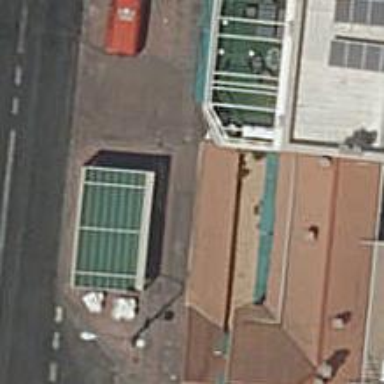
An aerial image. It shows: Restaurant.